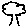
Label: tree